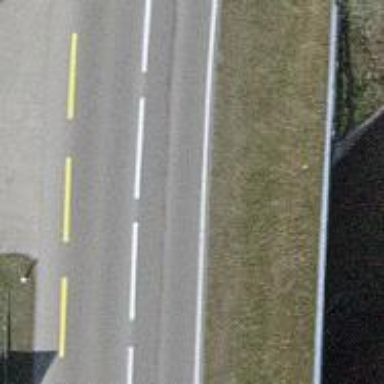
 featuring bridge and designated cycle lane."